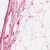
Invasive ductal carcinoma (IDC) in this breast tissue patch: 0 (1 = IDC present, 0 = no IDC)